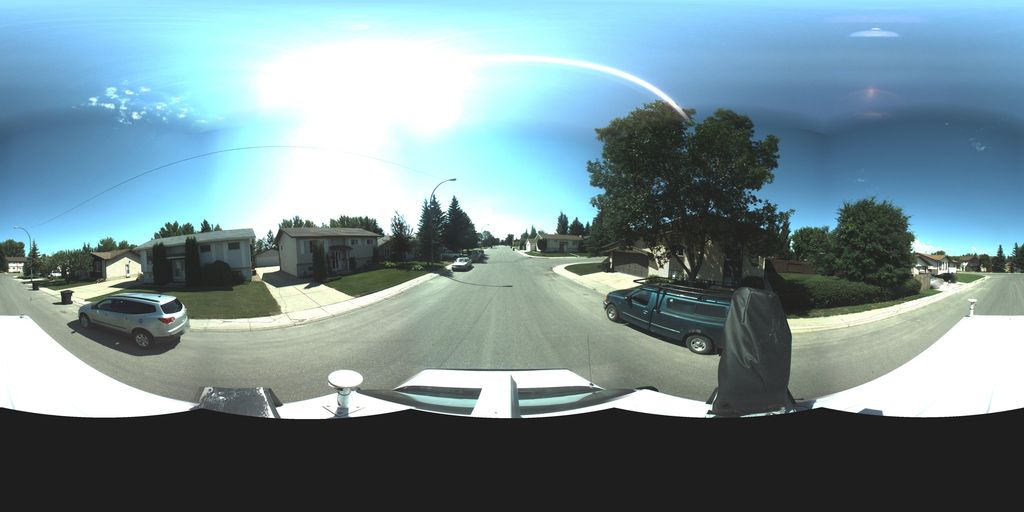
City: saskatoon